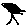
Label: tree